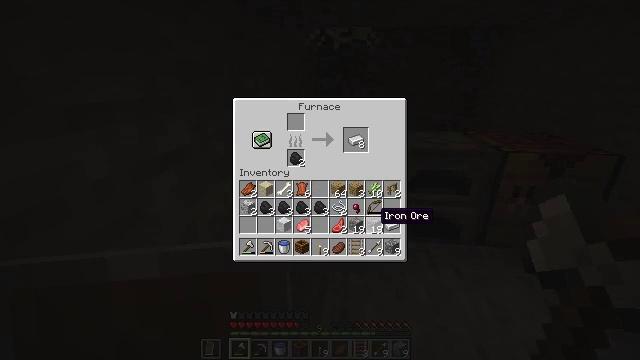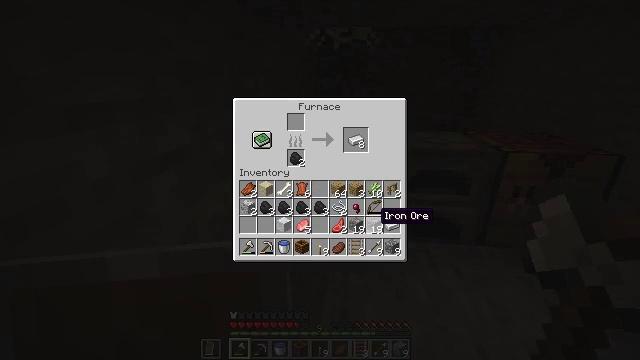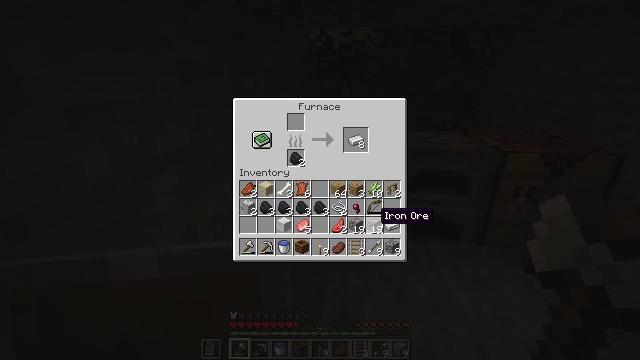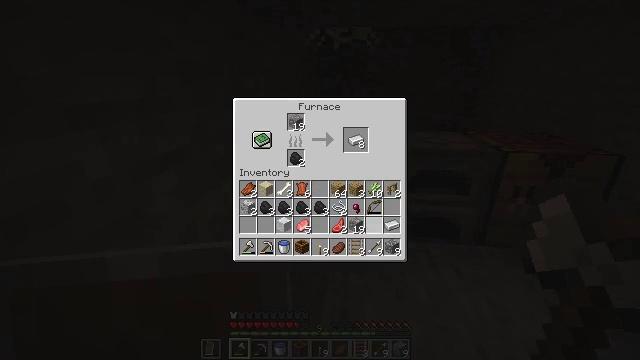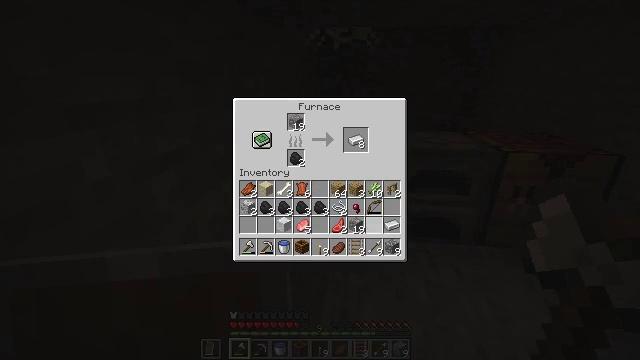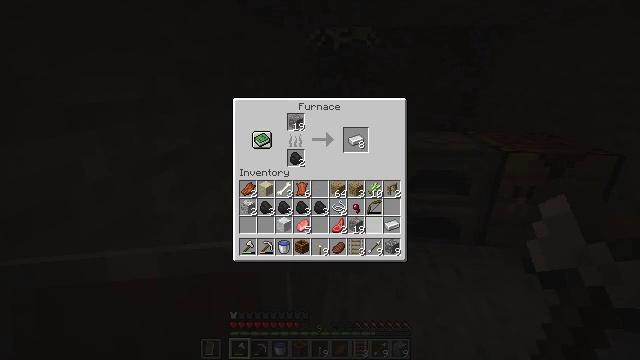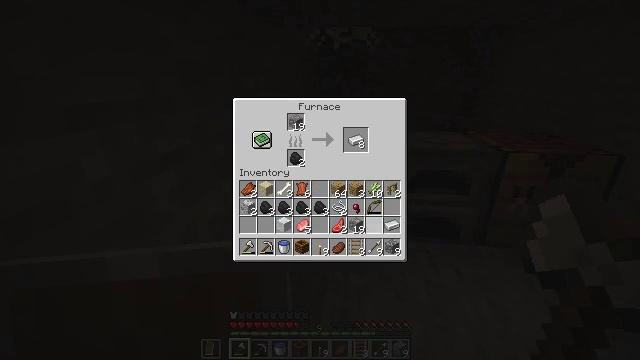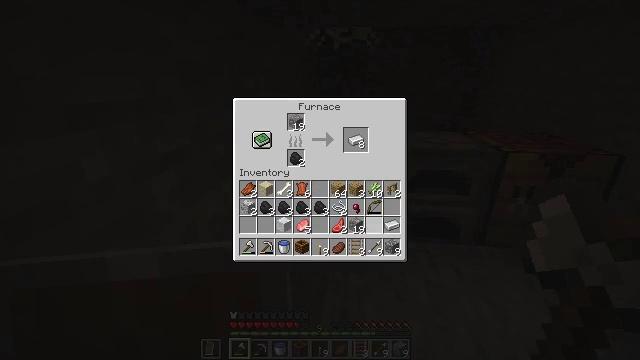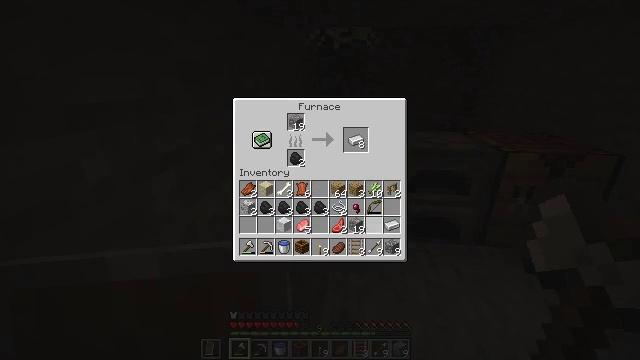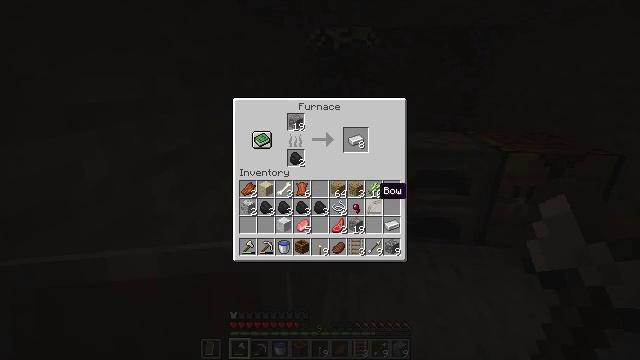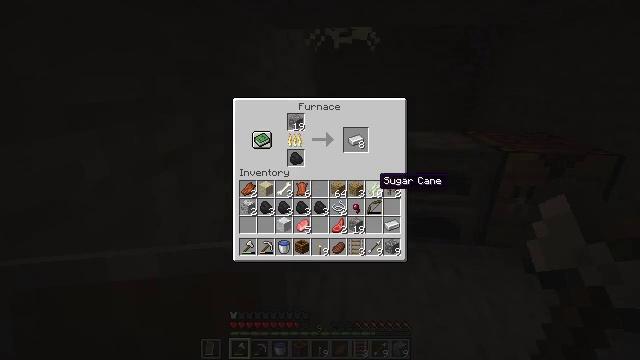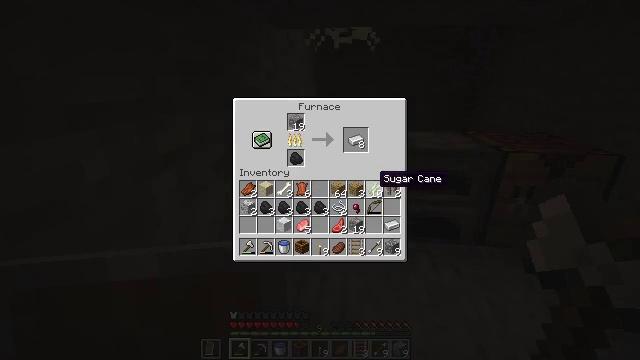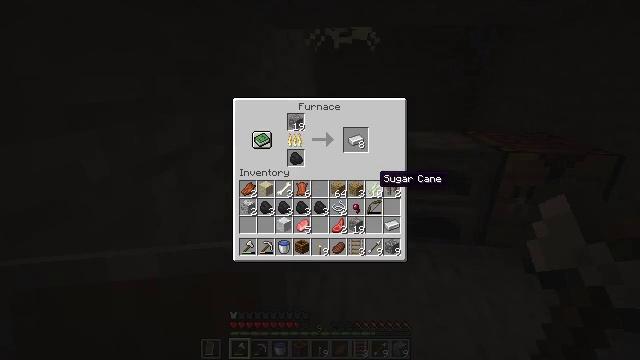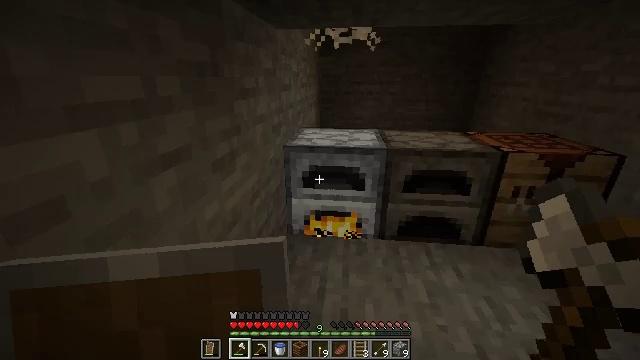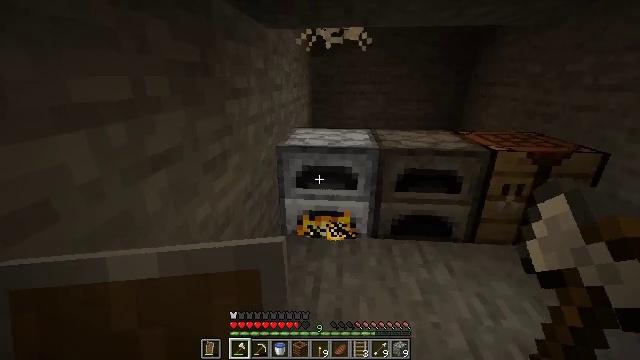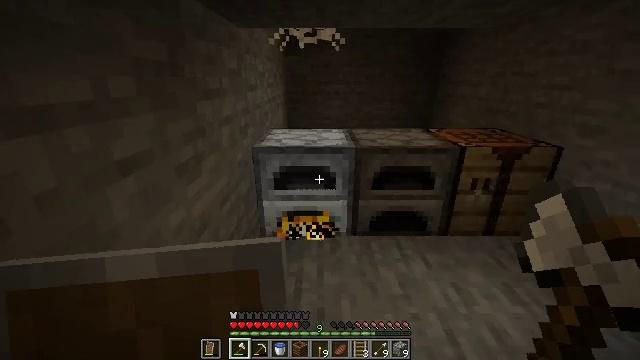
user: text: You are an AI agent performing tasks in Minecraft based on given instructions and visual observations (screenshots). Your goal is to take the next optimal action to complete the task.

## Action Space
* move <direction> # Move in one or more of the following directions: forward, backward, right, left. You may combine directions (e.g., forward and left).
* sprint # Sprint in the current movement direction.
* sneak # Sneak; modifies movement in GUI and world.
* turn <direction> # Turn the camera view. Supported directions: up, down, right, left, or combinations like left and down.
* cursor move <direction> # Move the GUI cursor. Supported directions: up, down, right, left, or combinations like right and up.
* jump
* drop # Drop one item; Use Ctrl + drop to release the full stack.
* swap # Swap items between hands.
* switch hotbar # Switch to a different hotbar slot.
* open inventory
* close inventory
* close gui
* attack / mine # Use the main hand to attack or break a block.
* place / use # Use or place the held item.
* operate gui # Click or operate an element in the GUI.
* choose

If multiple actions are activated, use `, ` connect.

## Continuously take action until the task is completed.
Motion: motion action
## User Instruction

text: Obtain an iron ingot from the furnace.
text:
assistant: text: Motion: sneak
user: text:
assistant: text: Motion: sneak
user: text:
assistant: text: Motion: sneak, operate gui
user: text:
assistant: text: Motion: sneak, operate gui
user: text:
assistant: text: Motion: sneak
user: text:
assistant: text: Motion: sneak
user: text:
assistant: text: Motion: sneak
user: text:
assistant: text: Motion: sneak
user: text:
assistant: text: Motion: sneak, cursor move up
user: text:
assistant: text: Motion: sneak, cursor move up
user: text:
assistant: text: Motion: no_op
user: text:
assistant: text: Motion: no_op
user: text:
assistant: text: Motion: no_op
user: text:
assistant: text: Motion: turn right, close gui
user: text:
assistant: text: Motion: turn right, open inventory
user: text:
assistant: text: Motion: turn right, open inventory
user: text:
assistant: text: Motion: turn right
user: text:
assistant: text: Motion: no_op
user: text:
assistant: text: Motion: no_op
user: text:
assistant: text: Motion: no_op
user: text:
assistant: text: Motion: no_op
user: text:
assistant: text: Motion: use / place
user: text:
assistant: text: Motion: use / place
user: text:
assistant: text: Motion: no_op
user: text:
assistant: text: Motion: no_op
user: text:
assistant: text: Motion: no_op
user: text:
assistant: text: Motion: no_op
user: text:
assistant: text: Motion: sneak
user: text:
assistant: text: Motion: sneak
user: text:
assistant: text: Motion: sneak, cursor move right